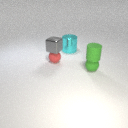
small gray metal cube behind small green rubber cylinder